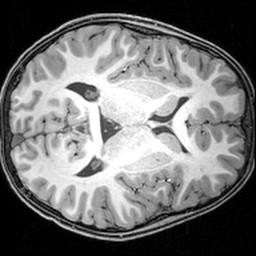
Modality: T1w
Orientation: axial
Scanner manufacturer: siemens
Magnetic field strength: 3 T
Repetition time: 1.9 s
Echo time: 0.00397 s